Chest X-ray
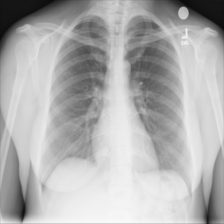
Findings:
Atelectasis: negative
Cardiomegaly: negative
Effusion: negative
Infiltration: negative
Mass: negative
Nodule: negative
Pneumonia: negative
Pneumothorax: negative
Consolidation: negative
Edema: negative
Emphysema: negative
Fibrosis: negative
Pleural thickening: negative
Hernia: negative